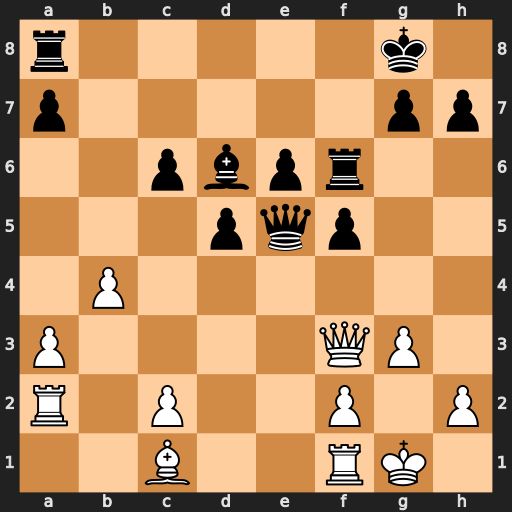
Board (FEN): r5k1/p5pp/2pbpr2/3pqp2/1P6/P4QP1/R1P2P1P/2B2RK1
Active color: w
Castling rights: -
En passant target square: -
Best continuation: Bf4 Qe4 Qxe4 fxe4 Bxd6